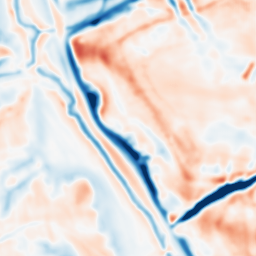
Category: multiscale
Decomposition family: dog_multiscale
Decomposition parameters: sigma_ratio: 1.6
n_scales: 3
base_sigma: 2
Upsampling method: fft_zeropad
Upsampling parameters: scale: 8
Upsampling scale: 8